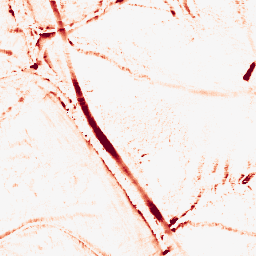
Category: morphological
Decomposition family: morphological_ellipse
Decomposition parameters: operation: opening
width: 10
height: 10
Upsampling method: bicubic
Upsampling parameters: scale: 2
Upsampling scale: 2